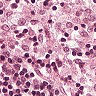
Metastatic tissue present: no